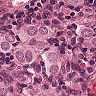
Metastatic tissue present: yes